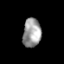
Tissue: lung
Cell type: Epithelial cells
Senescence score: 0.1847
Nuclear area (px): 511
Mean DAPI intensity: 156.769